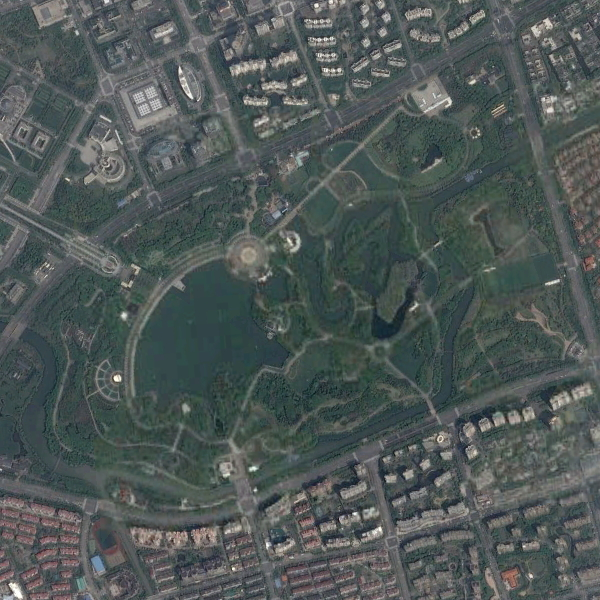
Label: Park